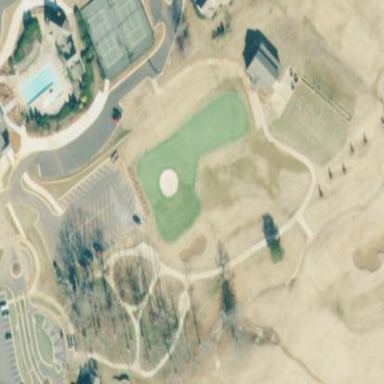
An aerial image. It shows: Golf green.